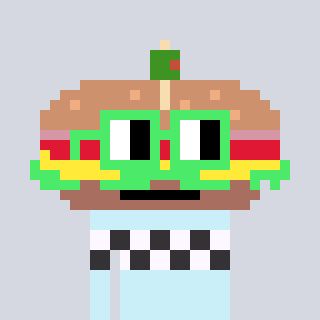
a pixel art character with square light green glasses, a sandwich-shaped head and a cold-colored body on a cool background